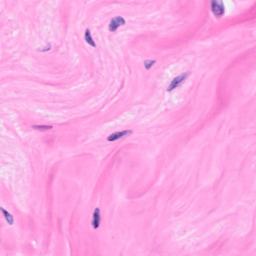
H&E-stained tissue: Breast